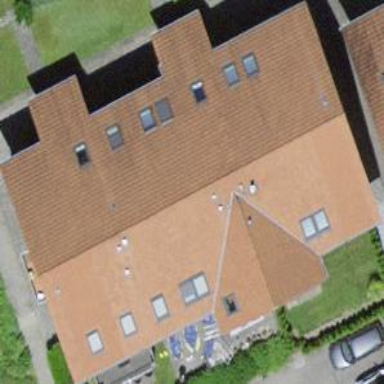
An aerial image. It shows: Semidetached house with gabled roof covered in roof tiles.